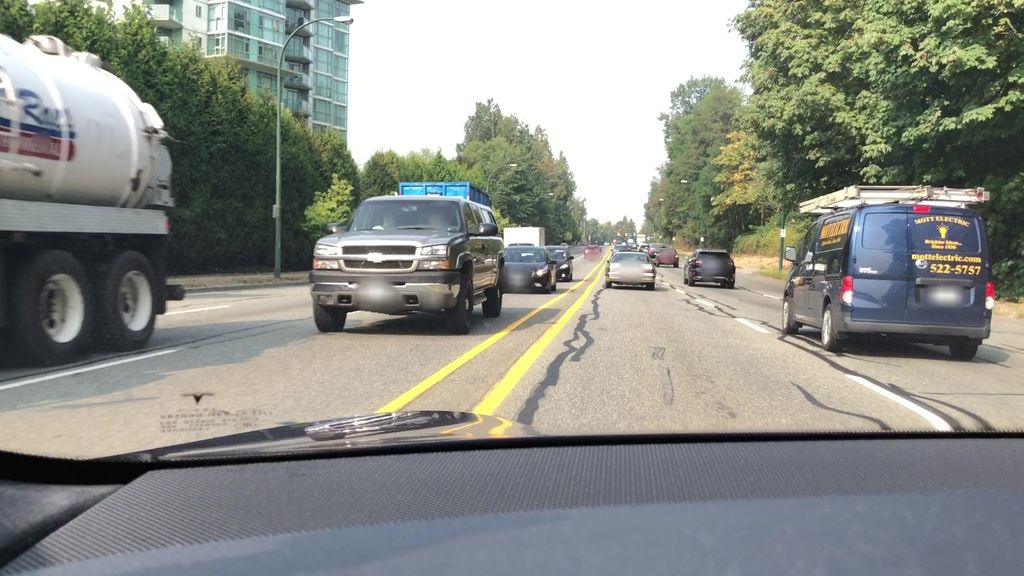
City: vancouver